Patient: sex M, age 65
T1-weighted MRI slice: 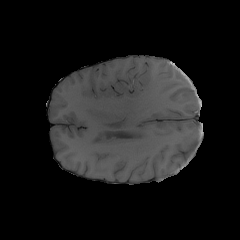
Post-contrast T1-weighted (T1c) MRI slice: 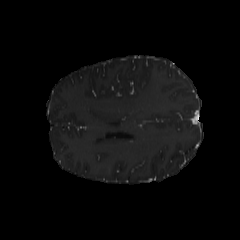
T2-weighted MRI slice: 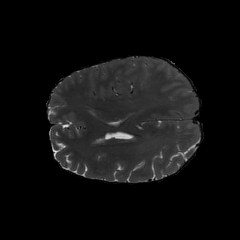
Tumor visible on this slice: yes
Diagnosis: Glioblastoma, IDH-wildtype
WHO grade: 4